Question: I have a website that is using many equations together with MathJax. Until now I found just a single MathJax script that is working on my blog. The script that I have now is

<URL>
I want a KaTeX script to replace this MathJax script to work with my blog without making any modification. I have the LaTeE part written between '$...$'.
I will appreciate a simple script that has the .js file already hosted. A script that I can copy-paste to my blogger site and work.
Can you advise please?
Thank you.
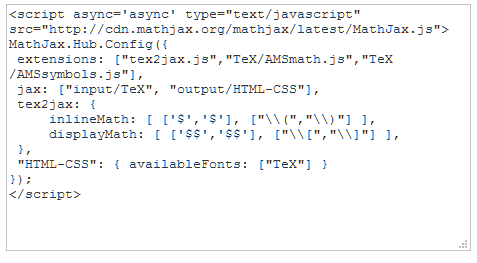
Answer: According to docs, you should first install KaTeX like this:
'''
<link rel="stylesheet" href="https://cdnjs.cloudflare.com/ajax/libs/KaTeX/0.5.1/katex.min.css">
<script src="https://cdnjs.cloudflare.com/ajax/libs/KaTeX/0.5.1/katex.min.js"></script>
'''
and then install the <URL>, presumably like this:
'''
<script src="https://cdnjs.cloudflare.com/ajax/libs/KaTeX/0.5.1/contrib/auto-render.min.js"></script>
'''
and add
'''
<script>renderMathInElement(document.body);</script>
'''
to the end of the body element. See details on the page I've referenced (looks like you will need to set delimeters like this:
'''
<script>renderMathInElement(document.body,{delimiters:
[{left: "$", right: "$", display: false}]
});</script>
'''